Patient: sex F, age 32
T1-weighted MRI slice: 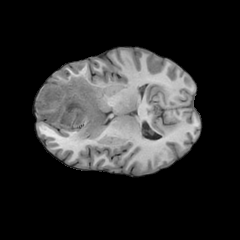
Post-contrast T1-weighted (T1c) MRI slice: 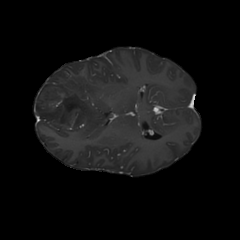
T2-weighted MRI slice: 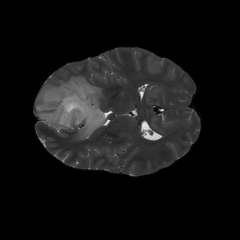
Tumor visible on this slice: yes
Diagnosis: Astrocytoma, IDH-mutant
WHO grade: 3